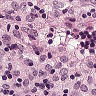
Metastatic tissue present: no